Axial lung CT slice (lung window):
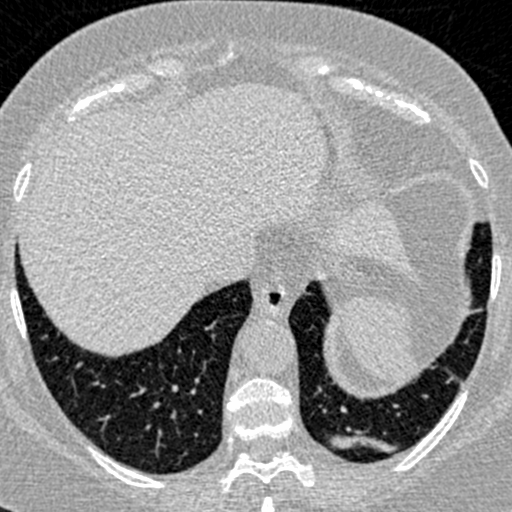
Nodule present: no